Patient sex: F
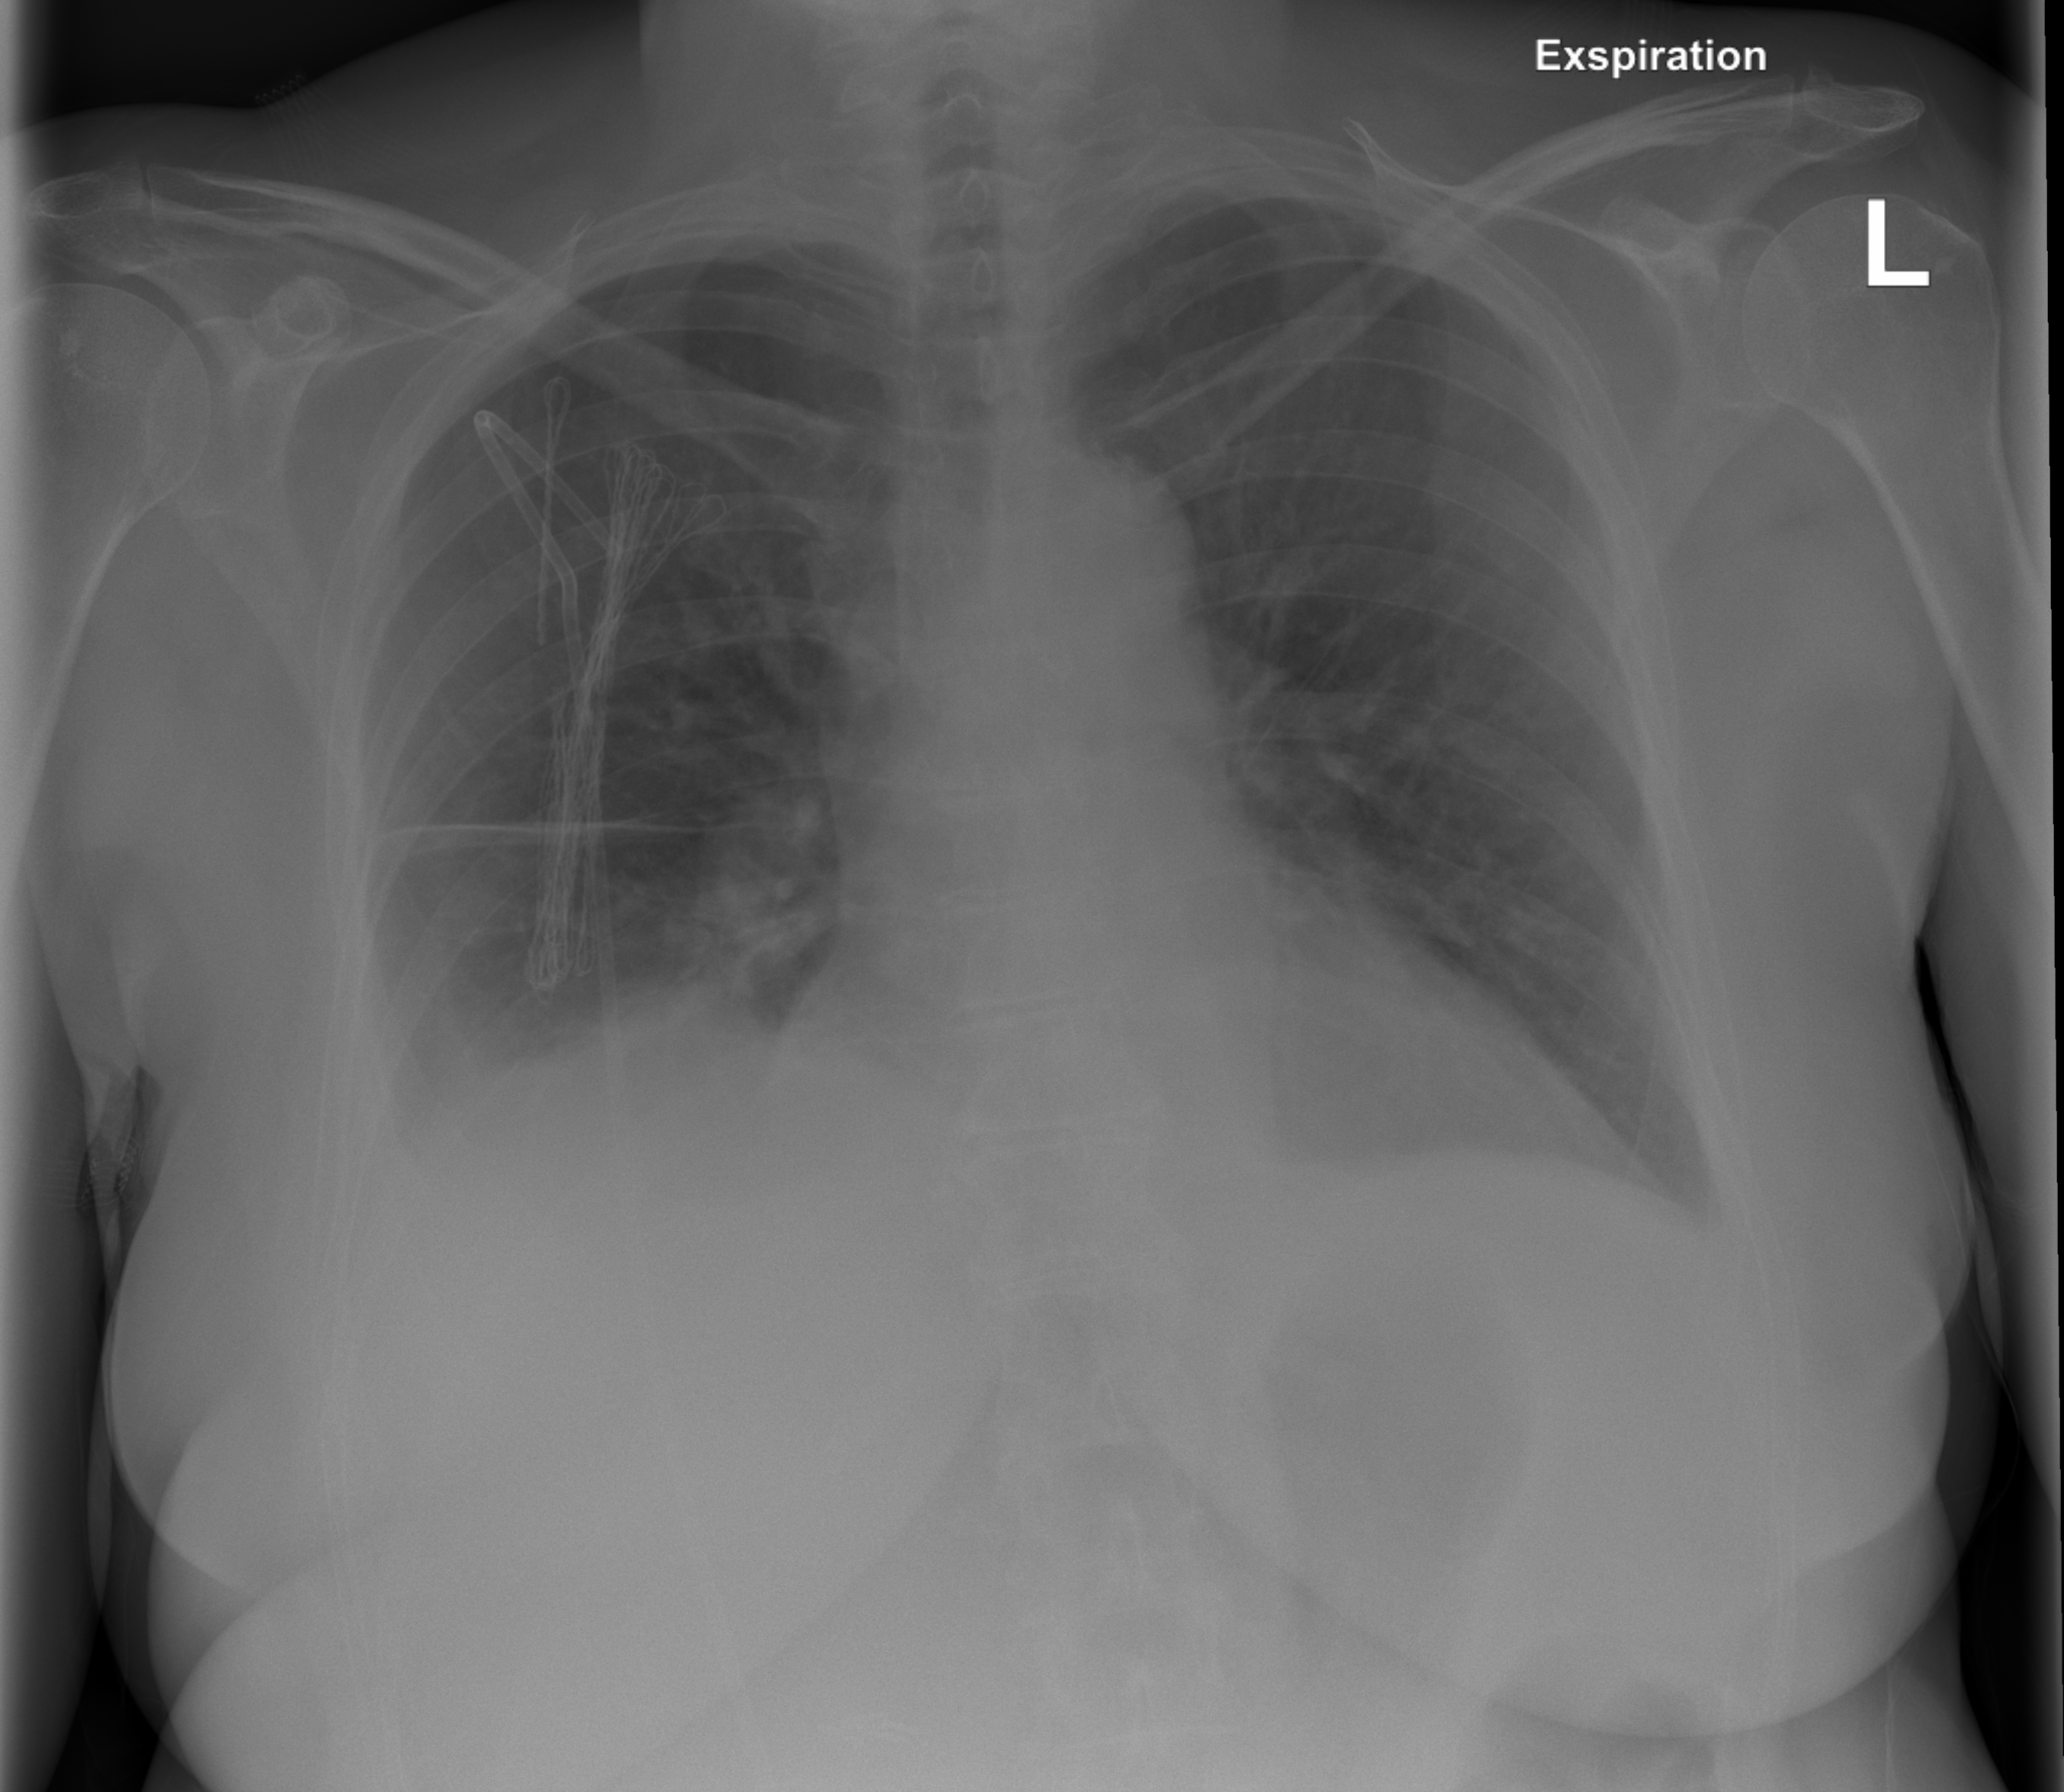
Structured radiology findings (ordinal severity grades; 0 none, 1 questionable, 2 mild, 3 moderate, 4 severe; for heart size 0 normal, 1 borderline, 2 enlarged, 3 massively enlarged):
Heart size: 2
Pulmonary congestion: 0
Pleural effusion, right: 2
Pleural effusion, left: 2
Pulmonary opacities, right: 0
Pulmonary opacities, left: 0
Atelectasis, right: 2
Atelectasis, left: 0